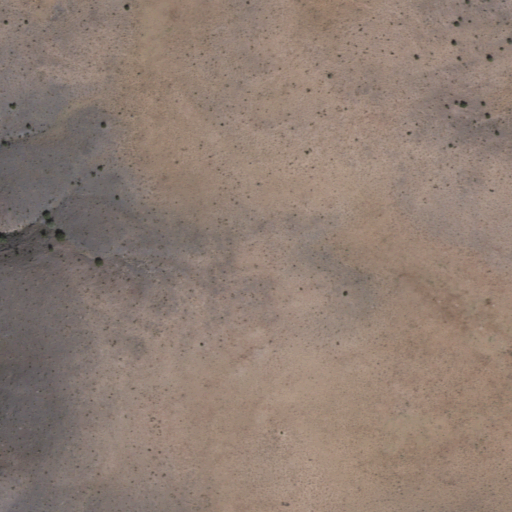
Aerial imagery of mountain in Arizona named Flat Top Butte containing shrub and grassland